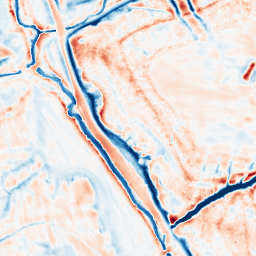
Category: edge_preserving
Decomposition family: bilateral
Decomposition parameters: d: 21
sigma_color: 25
sigma_space: 25
Upsampling method: cubic_catmull_rom
Upsampling parameters: scale: 8
Upsampling scale: 8